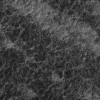
Label: not_dusty